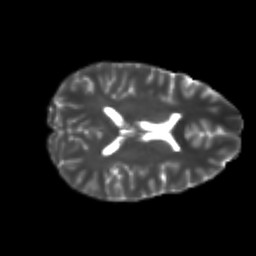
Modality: T2w
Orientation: axial
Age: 20
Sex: female
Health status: healthy
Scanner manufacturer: philips
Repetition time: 7.385 s
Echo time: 0.08599 s